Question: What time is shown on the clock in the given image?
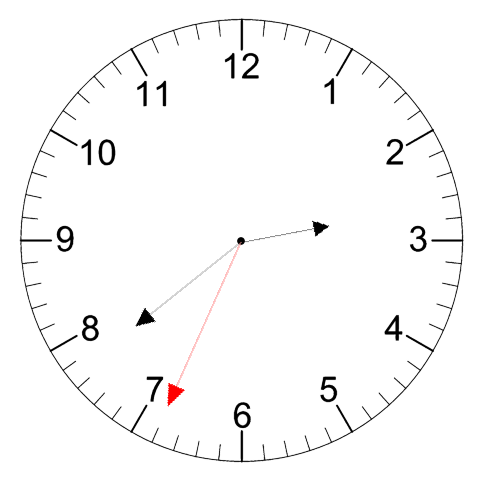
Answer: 02:38:34